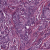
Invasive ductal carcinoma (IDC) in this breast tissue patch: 1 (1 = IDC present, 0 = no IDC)